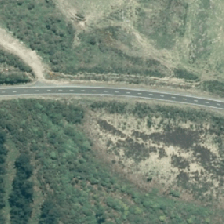
Land cover: low_producing_grassland